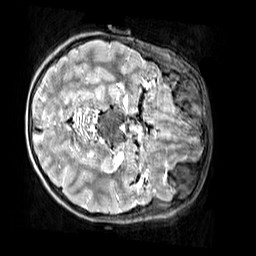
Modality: T2w
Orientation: axial
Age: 10
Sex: female
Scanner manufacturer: siemens
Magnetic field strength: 3 T
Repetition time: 3.2 s
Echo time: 0.408 s